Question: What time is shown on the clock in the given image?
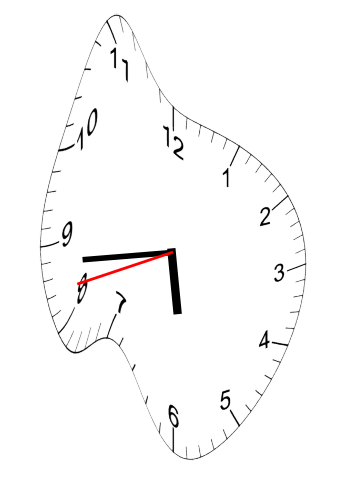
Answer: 05:43:42